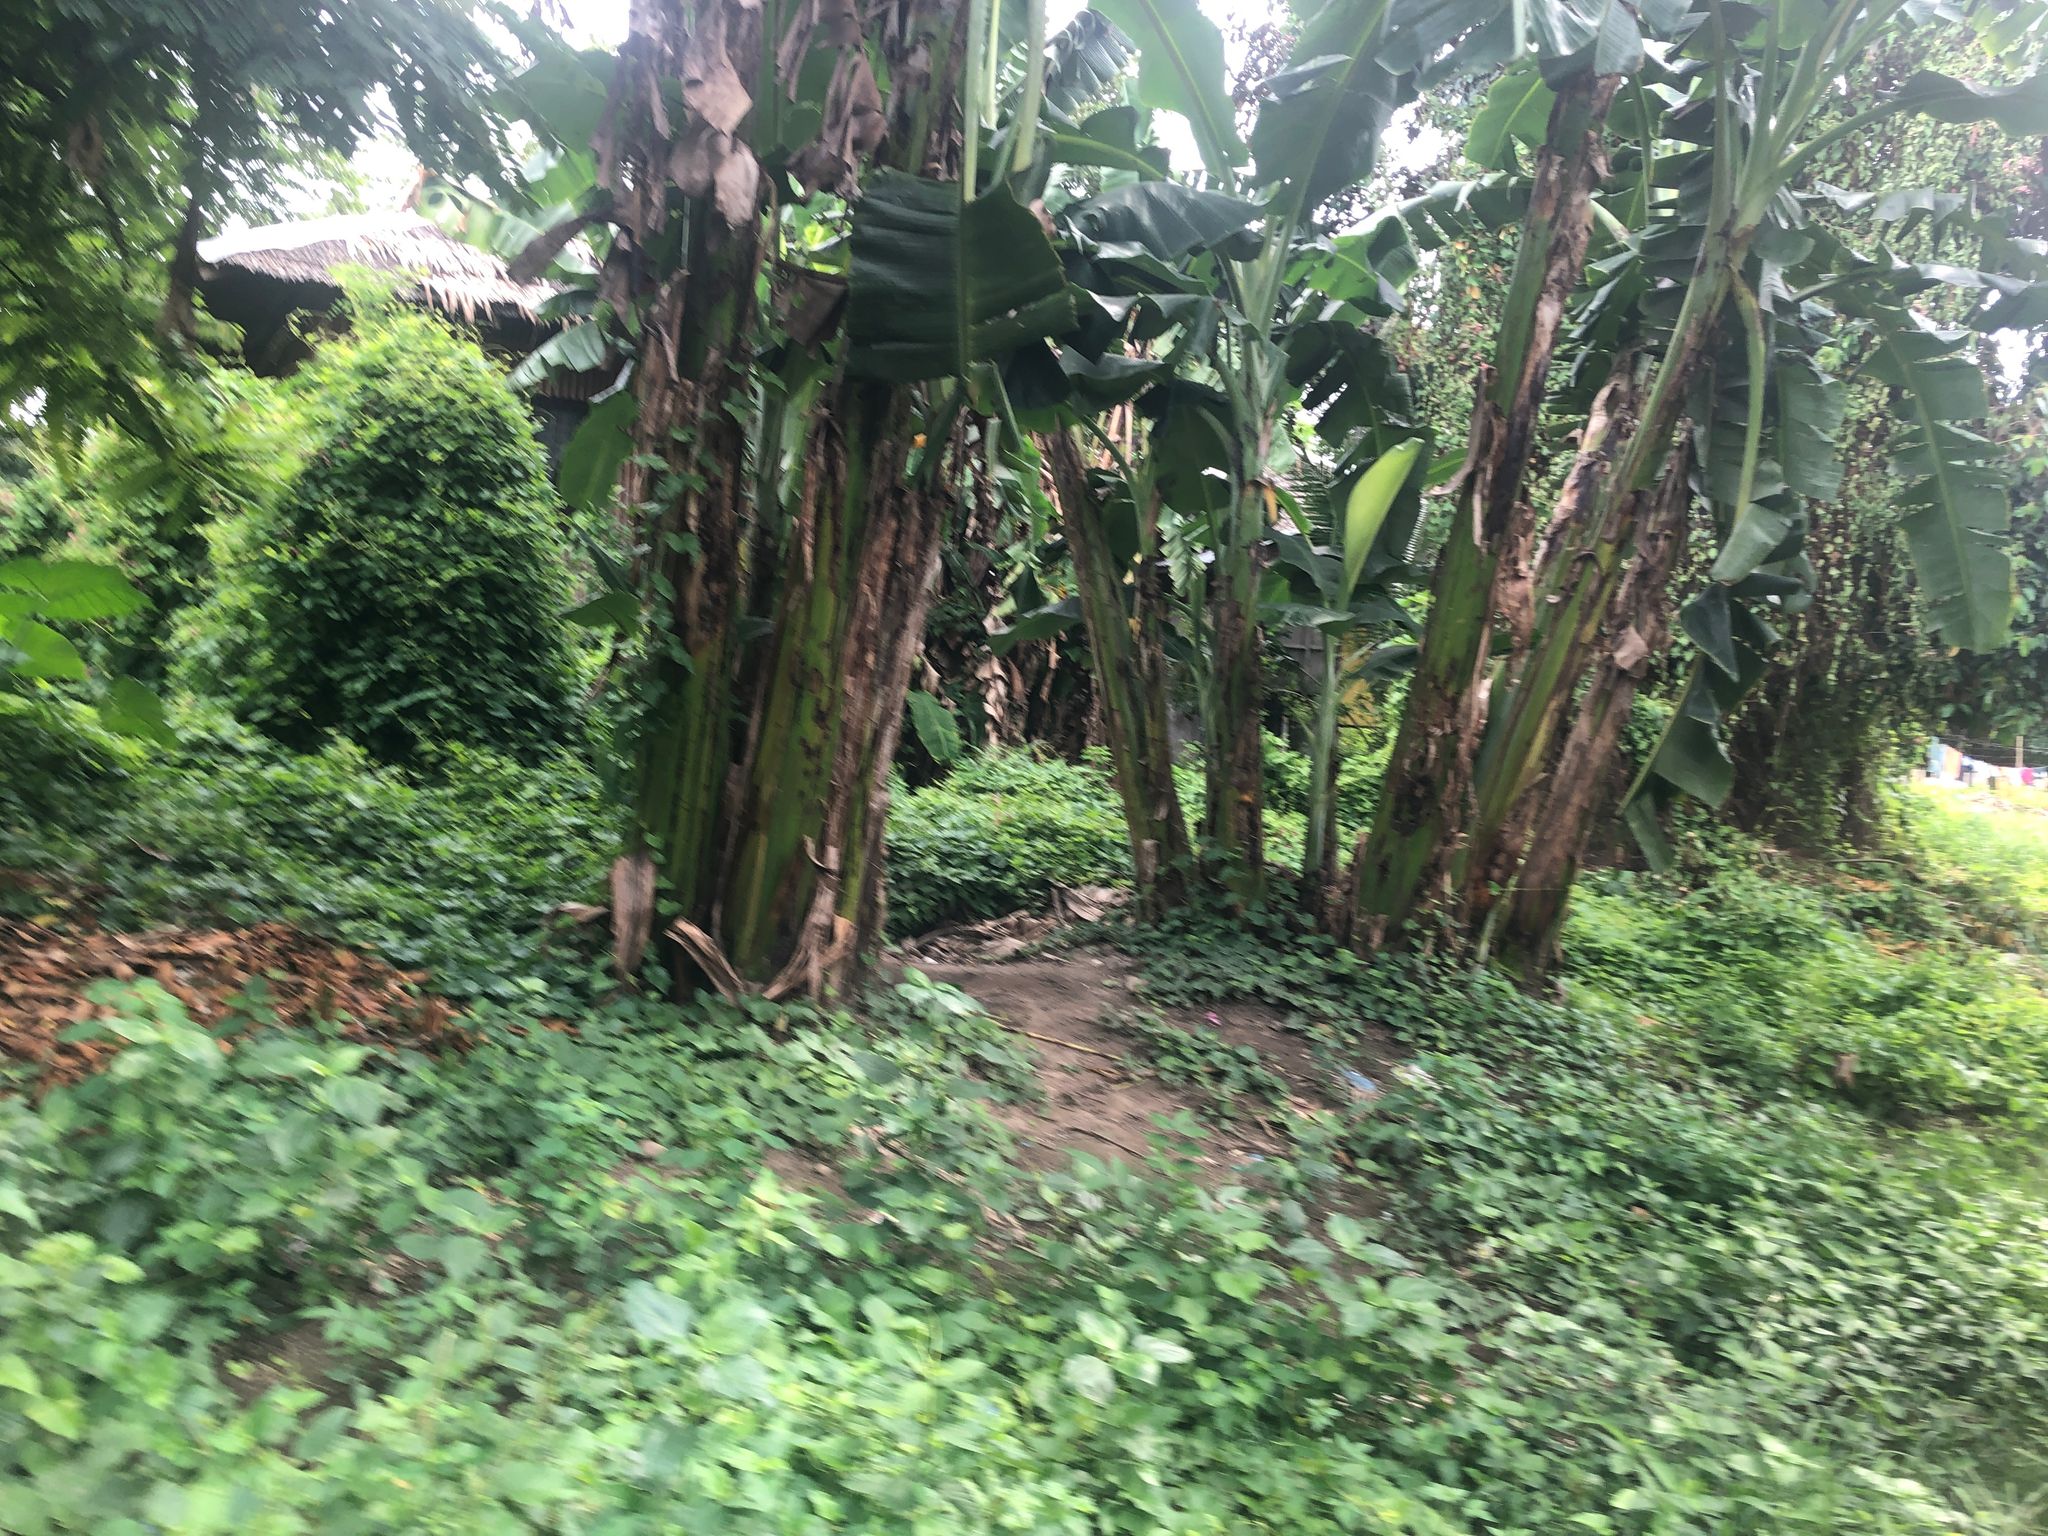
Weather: clear
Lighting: day
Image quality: slightly poor
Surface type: walking surface
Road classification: footway, residential, path
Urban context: urban centre
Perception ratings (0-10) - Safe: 4.91, Lively: 1.51, Beautiful: 2.68, Boring: 3.55, Depressing: 3.8, Wealthy: 1.87